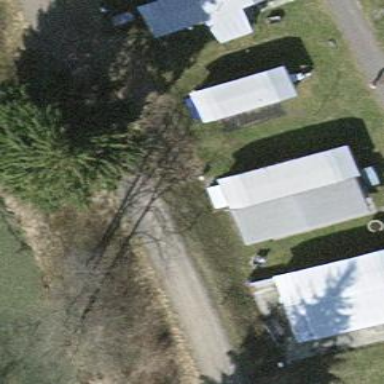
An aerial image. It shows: Static caravan building.